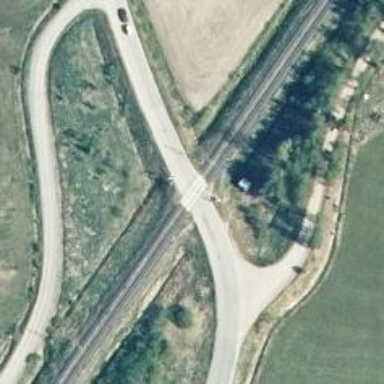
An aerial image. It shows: Level crossing with light signals and saltire markings.